Question: Whenever I save my xib file after adding a button on it, the following error occurs: '-[NSButton isSpringLoaded]' unrecognized selector sent to instance.
XCode version is 6.3. How to fix it?

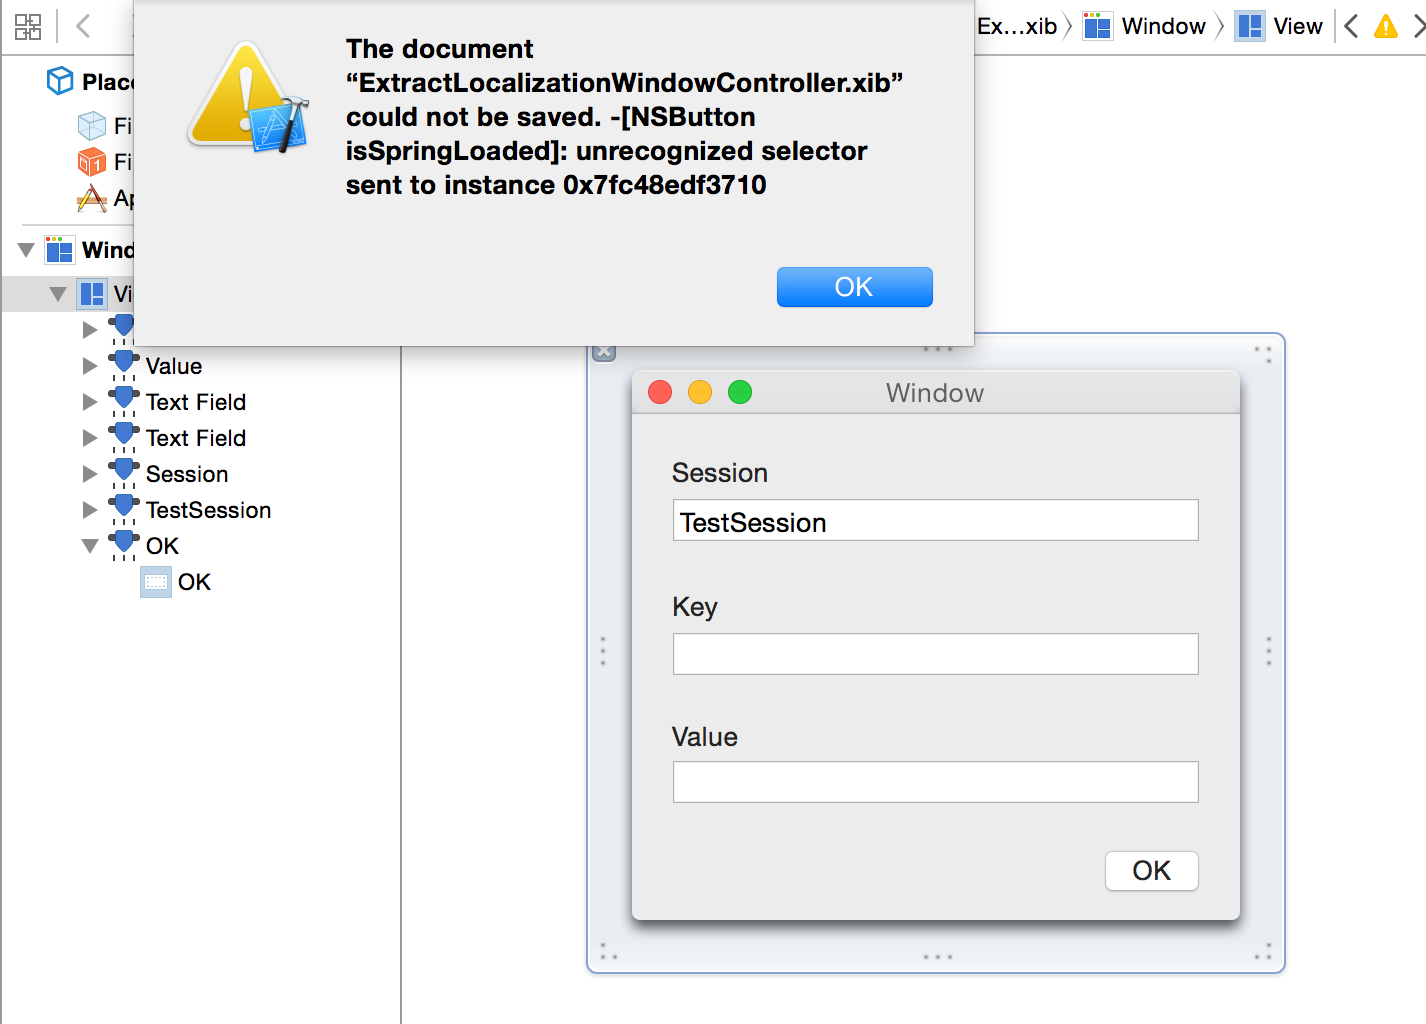
Answer: <URL>
Upgrade to the latest OS X (currently 10.10.3 as of posting)
Apparently, Xcode IB engineers don't believe in using respondsToSelector: in their versioned API